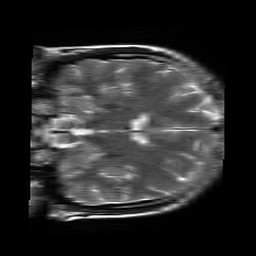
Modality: T2w
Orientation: coronal
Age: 19
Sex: female
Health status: healthy
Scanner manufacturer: siemens
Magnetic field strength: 3 T
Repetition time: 4.01 s
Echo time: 0.116 s